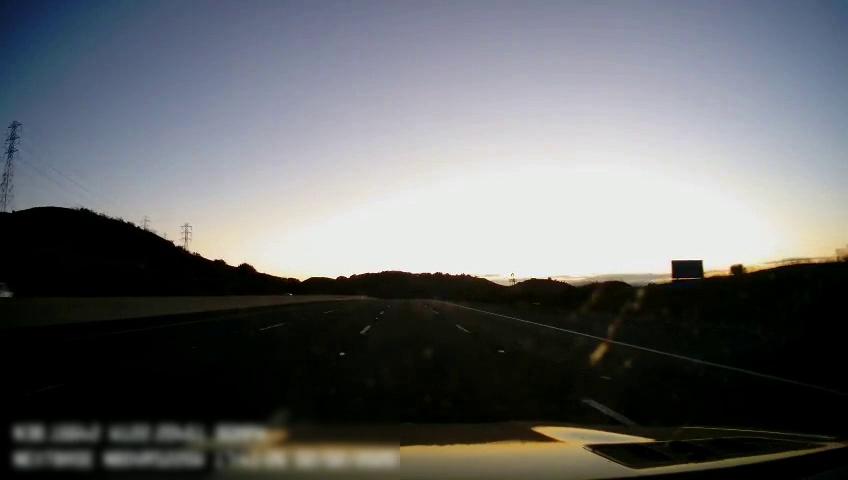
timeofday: Dusk/Dawn/Twilight
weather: Sunny
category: Drivable Space
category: Vehicles | Car
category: Lanes | Alternate Lane
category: Lanes | Current Lane
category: Lanes | Current Lane
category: Lanes | Alternate Lane
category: Lanes | Alternate Lane
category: Traffic | Signs